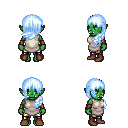
a pixel art fantasy rpg character, female body template, orc, green skin, white tunic, gold greaves, white cyan left-swept hairstyle, leather bracers, brown shoes, four views (front, back, left, right), 2x2 character sprite sheet, small pixel art, hard edges, no anti-aliasing